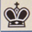
Piece: bK